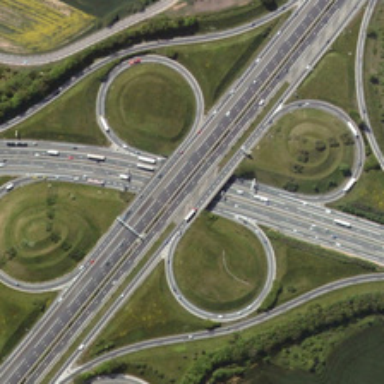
Many green plants are near a viaduct .